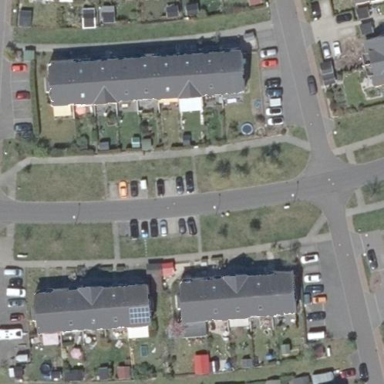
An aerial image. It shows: Smoothly paved residential road.